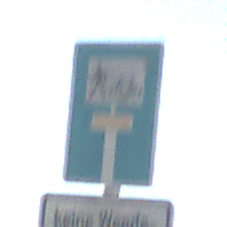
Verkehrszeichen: SackgasseRadverkehrFussgaengerDurchlaessig
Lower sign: HinweisGeaenderteVorfahrtVerkehrsfuehrungVerkehrsregelung3
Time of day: MorningAfternoon
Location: Outdoor (Urban)
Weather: Clear
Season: NotSpecified
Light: Natural